Question: I have a second page that is populated using data from an Ajax call on the home page. The header on this dynamically generated page is missing all its JQuery styling, and I suspect the two are related. This is my HTML for the page being generated:
'''
<div data-role="page" id="breakdownDialog" data-add-back-btn="true">
<div data-role="header" id="cvResultsDialog">
<h3></h3>
<span></span>
</div>
<div data-role="content" id="dialogContent">
</div>
</div>
'''
There is also some CSS styling I have used, which I think needs streamlining, but I don't think is causing the problem. This is because when I comment out this code the header is still missing the styling:
'''
#cvResultsDialog {
width:100%;
text-justify: distribute-all-lines;
}
#cvResultsDialog:after{
content: '';
display: inline-block;
width: 100%;
height: 0;
font-size:0;
line-height:0;
}
#cvResultsDialog > h3 {
display: inline-block;
display:inline;
text-align="left";
}
#cvResultsDialog span {
display: inline-block;
vertical-align: baseline;
text-align="right";
}
'''
I then populate the header (and the page) using the response from an Ajax call from the previous page. The page is populated on the click of a button ('#resultsList') linking to this page:
'''
$('#resultsList').on('click', '#cvResults', function() {
//find previous result that matches the filename on the link.
for(var i=0;i<storedResponses.length;i++){
var currentTitle=storedResponses[i].title;
var textClicked=$("h3",this).text();
if(currentTitle===textClicked){
currentResult=storedResponses[i];
}
}
$('#cvResultsDialog h3').text(currentResult.title);
$('#cvResultsDialog span').text(currentResult.percentage);
//this last bit is populating the page, so is irrelevant for this question
$('#dialogContent').empty();
for(var i=0; i<currentResult.profile_json.length; i++){
$('#dialogContent').append(
'<table cellpadding="0" cellspacing ="0" width="100%" style="border: 4px solid transparent;"><tr id="'+
currentResult.profile_json[i].title+'"><td>'+
currentResult.profile_json[i].id+'</td><td align="right">'+
currentResult.profile_json[i].value+'</td></tr>'
);
}
});
'''
Finally here is a picture of the header. You'll notice it doesn't have the JQuery Mobile styling and the back button is missing.

Thanks all!
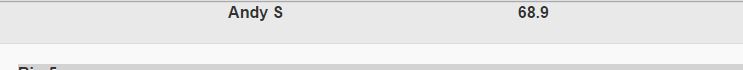
Answer: To get the back button, you need to apply the 'data-add-back-btn="true"' to the header div not the page div.
'''
<div data-role="header" id="cvResultsDialog" data-add-back-btn="true">
'''
> Working <URL>
Other than that the header looks correct given the CSS styling you are applying... Perhaps you can tell us how you want the header to be arranged?